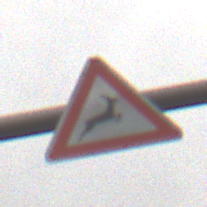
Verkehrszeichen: WildwechselLinks
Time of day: MorningAfternoon
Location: Outdoor (Nature)
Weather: Overcast
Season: NotSpecified
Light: Natural